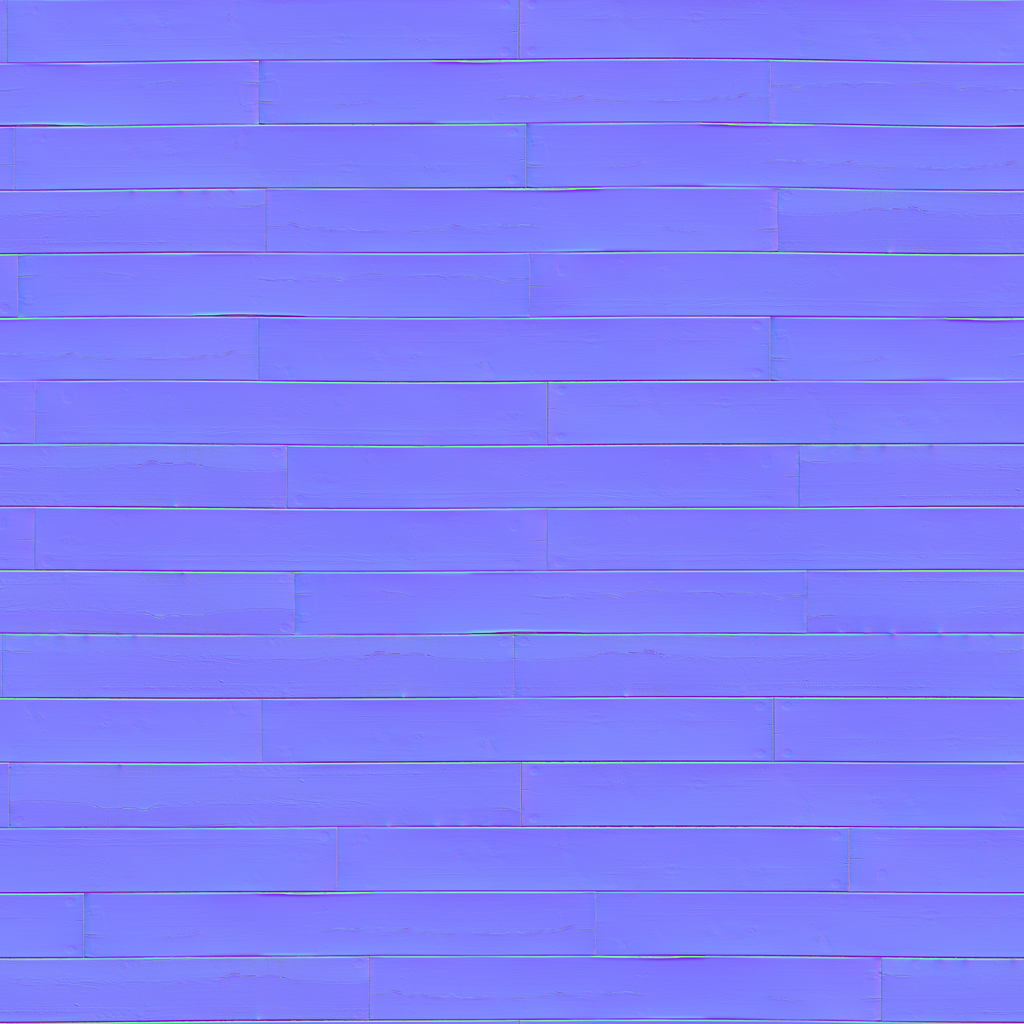
Texture map type: NormalGL